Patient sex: F
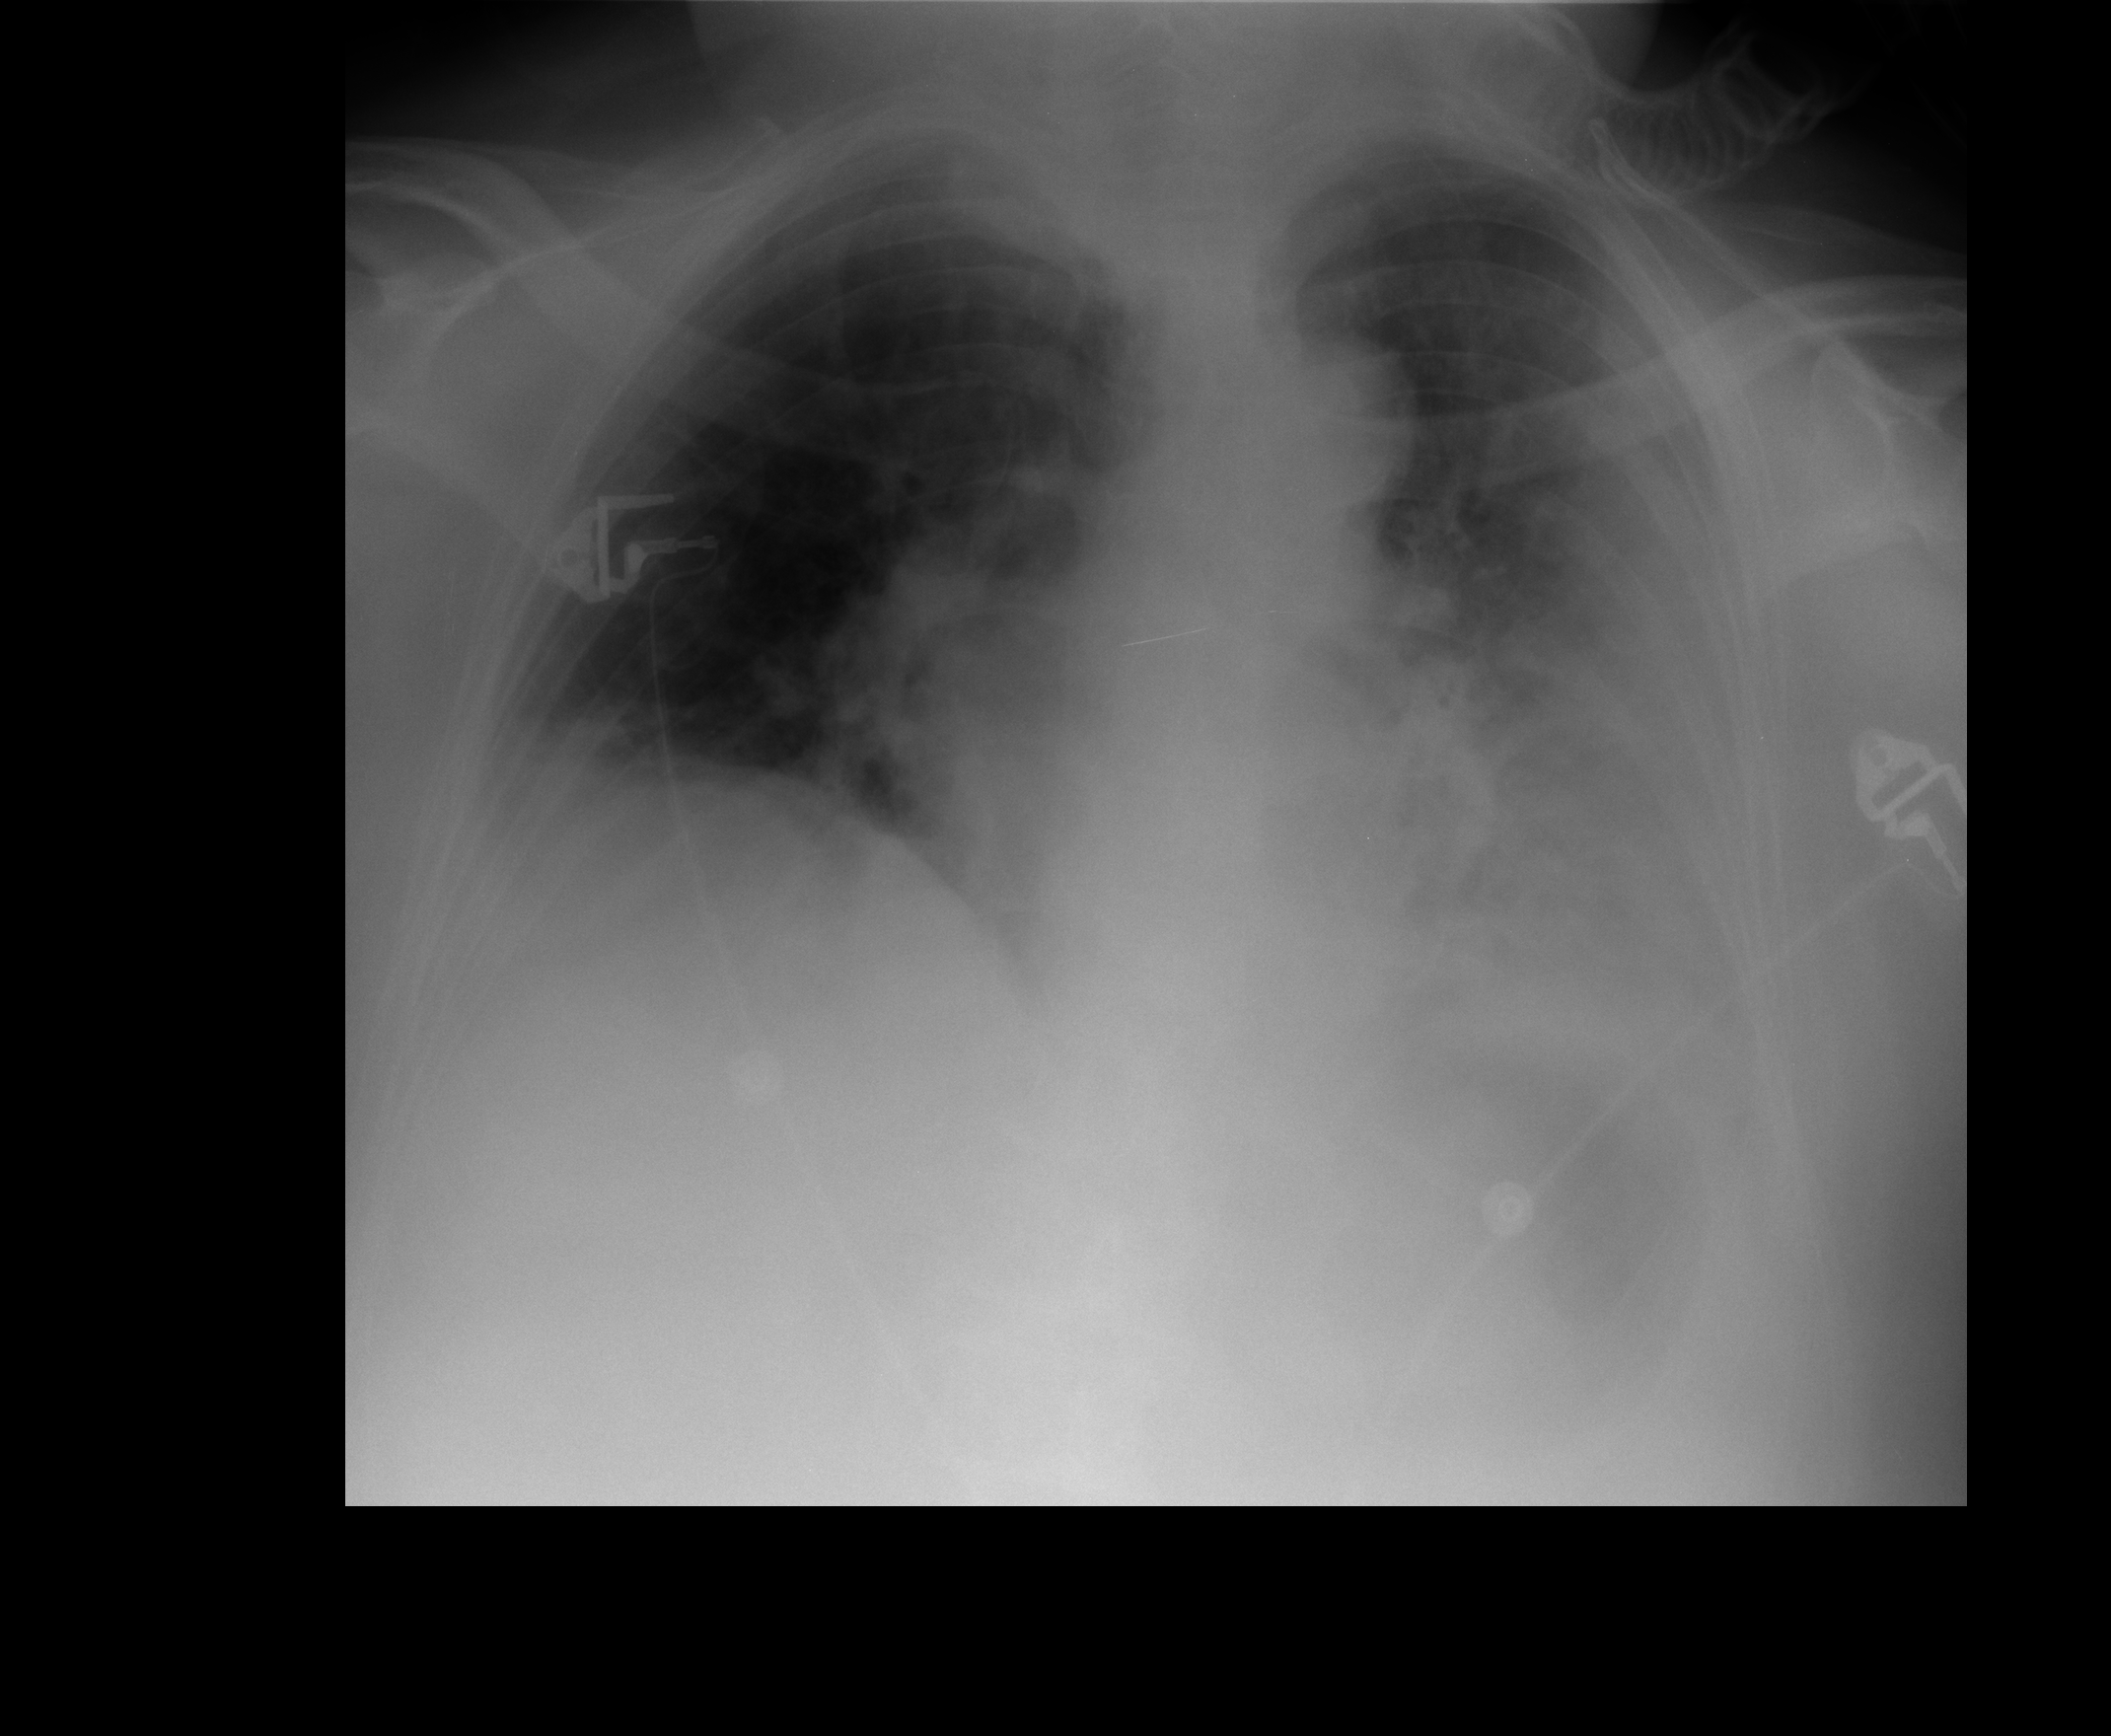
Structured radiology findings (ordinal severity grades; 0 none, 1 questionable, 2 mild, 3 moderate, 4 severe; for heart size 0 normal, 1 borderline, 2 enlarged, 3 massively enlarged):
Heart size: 0
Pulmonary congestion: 1
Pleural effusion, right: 1
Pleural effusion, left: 2
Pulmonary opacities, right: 2
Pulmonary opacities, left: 3
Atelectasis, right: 2
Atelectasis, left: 3